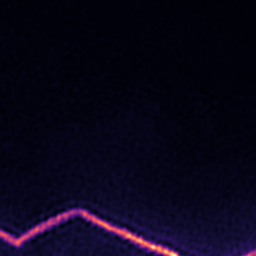
Label: Super-resolution ER image